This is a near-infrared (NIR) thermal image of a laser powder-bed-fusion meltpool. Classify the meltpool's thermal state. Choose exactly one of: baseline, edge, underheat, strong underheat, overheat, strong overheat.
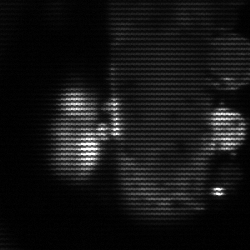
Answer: strong underheat